Current action and preconditions to check: path_clear

Your task: For each precondition in the list above, predict whether it will hold at this action.

Consider the current scene as observed from the mobile robot's camera, and analyze the predicted future states of all dynamic agents (e.g., people, animals, vehicles, or any moving entities) within the NEXT SECOND.

IMPORTANT: Only answer "very likely" if you are absolutely certain—based on strong, clear evidence—that a dynamic agent will violate the precondition in the predicted future state. Do NOT answer "very likely" for unlikely, ambiguous, or low-probability risks.

Ask yourself for each precondition: Is there a high probability, with clear and convincing evidence, that the predicted future states of any dynamic agent will interfere with the predicted future state of the currently executing action within the NEXT SECOND, causing that precondition to fail?

Assess the risk level based on these predictions. Use "likely" or "very likely" if motions create a clear risk of interference.

Use "neutral" or "improbable" if agents are nearby but their predicted paths are clearly diverging or non-conflicting.

Failure Risk Categories: "very improbable", "improbable", "neutral", "likely", "very likely"

Answer Format: Output ONLY the probability_of_failure value from these categories: "very improbable", "improbable", "neutral", "likely", "very likely"

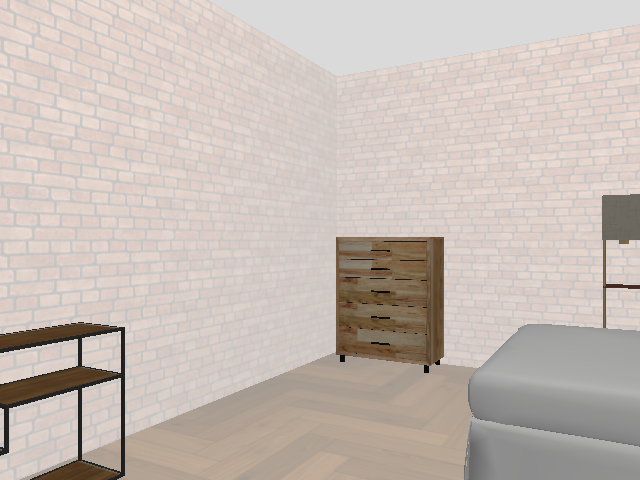

Answer: very improbable